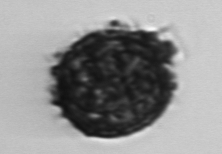
Label: Thalassiosira_TAG_external_detritus